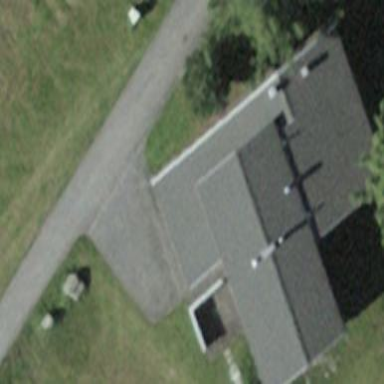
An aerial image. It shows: Building with tile roof.